Question: I am an amateur coder and javaScript novice (or less), and I am trying to build an online form with multiple (many) '<textarea>' inputs.
For arguments sake , let's presume it is a 3 x 3 type orientation:
For reasons of other functionality & performance, I must use '<textarea>' and not '<inputs>'.

If a person presses [TAB], then as expected the tab-index is adhered to with no worries ( A1 --> B1 ).
If a person pressed [RETURN], because it is a '<textarea>', it adds the
delimiter, breaks the line and remains within the still focused '<textarea>'.
What I would like to happen is that when a person presses [RETURN], then three tab-indexes are 'skipped' (if that is the right word), and the focus goes to the '<textarea>' directly below the previous focused '<textarea>'.
Example: I am in A1; I write/input something; I press [RETURN]; I am taken directly to A2.
[[UPDATE]]
Example of the HTML text area code:
'''
<textarea data-id="0" class="inputArea colorInput" id="dataInput_0" name="colorInput_row_1" onFocus="classFocused();" onBlur="classBlured();" onKeyUp="splitInput();"></textarea>
'''
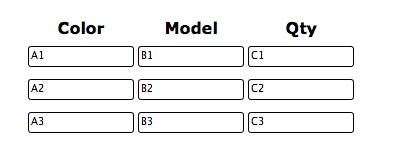
Answer: Use the jQuery javascript framework, attach key press event listeners to your text areas and if the key pressed is [ENTER] (key code 13) then you shift focus to the field you want (preferably you set IDs for text areas to identify them easily).
HTML
'''
<textarea class="ta" data-id="1"></textarea>
<textarea class="ta" data-id="2"></textarea>
<textarea class="ta" data-id="3"></textarea>
<textarea class="ta" data-id="4"></textarea>
<textarea class="ta" data-id="5"></textarea>
<textarea class="ta" data-id="6"></textarea>
<textarea class="ta" data-id="7"></textarea>
<textarea class="ta" data-id="8"></textarea>
<textarea class="ta" data-id="9"></textarea>
'''
Javascript
'''
$(document).ready(function(){
//attach the event listener on your text areas
$('.ta').keypress(function(e){
if (e.keyCode == 13) //check if [enter] was pressed
{
var currentID = $(this).attr('data-id'); //get the ID of the text area where this happened
if (currentID < 7) $('.ta[data-id="' + (currentID + 3) + '"]').focus(); //if there are other text areas down the line, shift the focus
}
});
})
'''